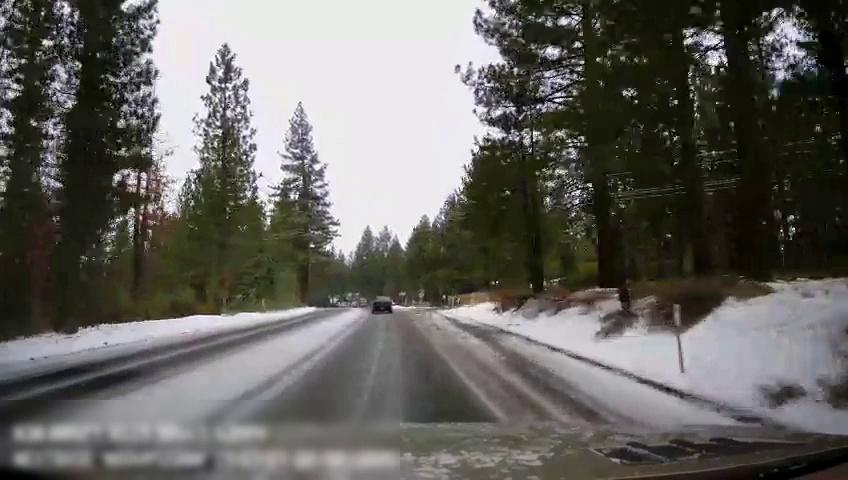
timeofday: Day
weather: Snowy
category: Drivable Space
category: Vehicles | Car
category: Vehicles | Car